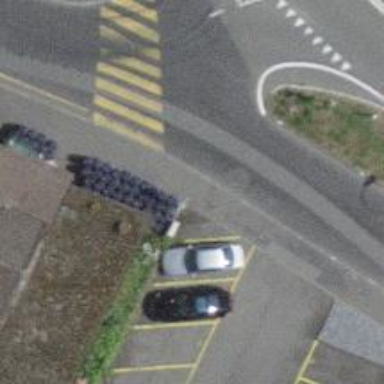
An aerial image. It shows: Kerb barrier.